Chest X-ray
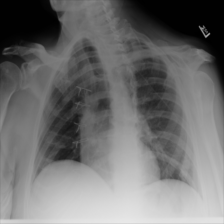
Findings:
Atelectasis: negative
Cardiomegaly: negative
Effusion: negative
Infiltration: negative
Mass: negative
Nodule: negative
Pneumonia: negative
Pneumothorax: negative
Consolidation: negative
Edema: negative
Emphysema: negative
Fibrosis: negative
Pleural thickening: negative
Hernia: negative